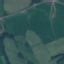
Label: Pasture